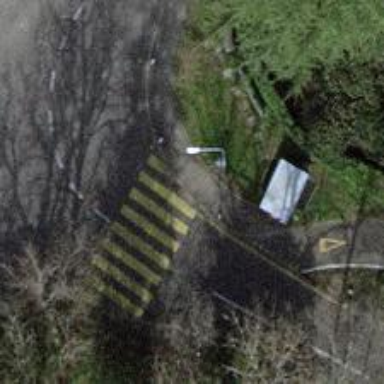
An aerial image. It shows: Zebra crossing for pedestrians.